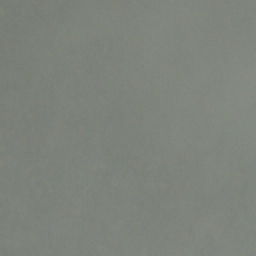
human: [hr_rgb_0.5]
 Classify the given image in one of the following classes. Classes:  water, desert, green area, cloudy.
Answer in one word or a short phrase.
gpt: cloudy